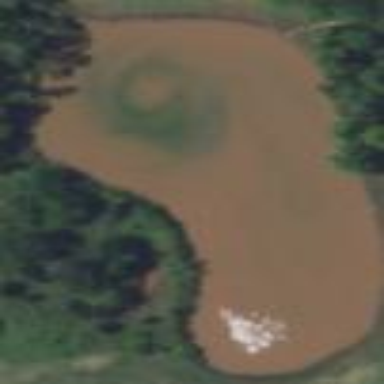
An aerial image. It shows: Water hazard on golf course. The hazard is natural water feature.